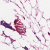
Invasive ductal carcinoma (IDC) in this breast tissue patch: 0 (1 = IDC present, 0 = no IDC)